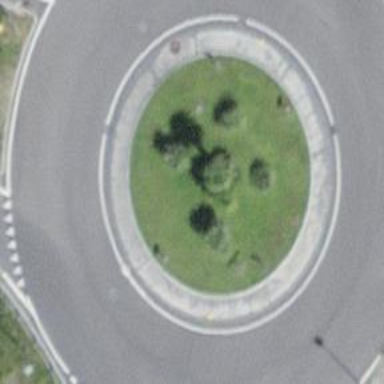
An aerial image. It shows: Secondary road leading to roundabout.